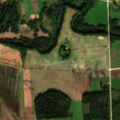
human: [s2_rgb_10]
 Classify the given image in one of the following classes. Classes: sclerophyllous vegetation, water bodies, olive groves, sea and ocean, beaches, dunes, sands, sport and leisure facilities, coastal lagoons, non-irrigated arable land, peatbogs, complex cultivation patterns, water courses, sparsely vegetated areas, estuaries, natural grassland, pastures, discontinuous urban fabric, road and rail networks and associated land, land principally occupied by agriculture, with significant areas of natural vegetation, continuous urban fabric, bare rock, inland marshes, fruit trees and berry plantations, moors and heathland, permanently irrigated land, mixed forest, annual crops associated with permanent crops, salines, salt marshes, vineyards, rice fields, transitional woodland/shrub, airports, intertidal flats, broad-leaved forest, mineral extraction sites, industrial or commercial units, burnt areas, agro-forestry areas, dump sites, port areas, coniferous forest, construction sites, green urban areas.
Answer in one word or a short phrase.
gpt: non-irrigated arable land, complex cultivation patterns, land principally occupied by agriculture, with significant areas of natural vegetation, mixed forest